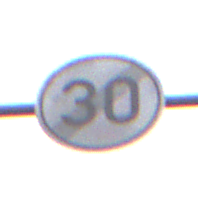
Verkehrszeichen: EndeGeschwindigkeit30
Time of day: Midday
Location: Outdoor (Nature)
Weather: Overcast
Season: NotSpecified
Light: Natural